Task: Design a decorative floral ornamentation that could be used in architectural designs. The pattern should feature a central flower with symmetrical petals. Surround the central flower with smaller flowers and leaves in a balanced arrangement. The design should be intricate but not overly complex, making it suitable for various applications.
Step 1292:
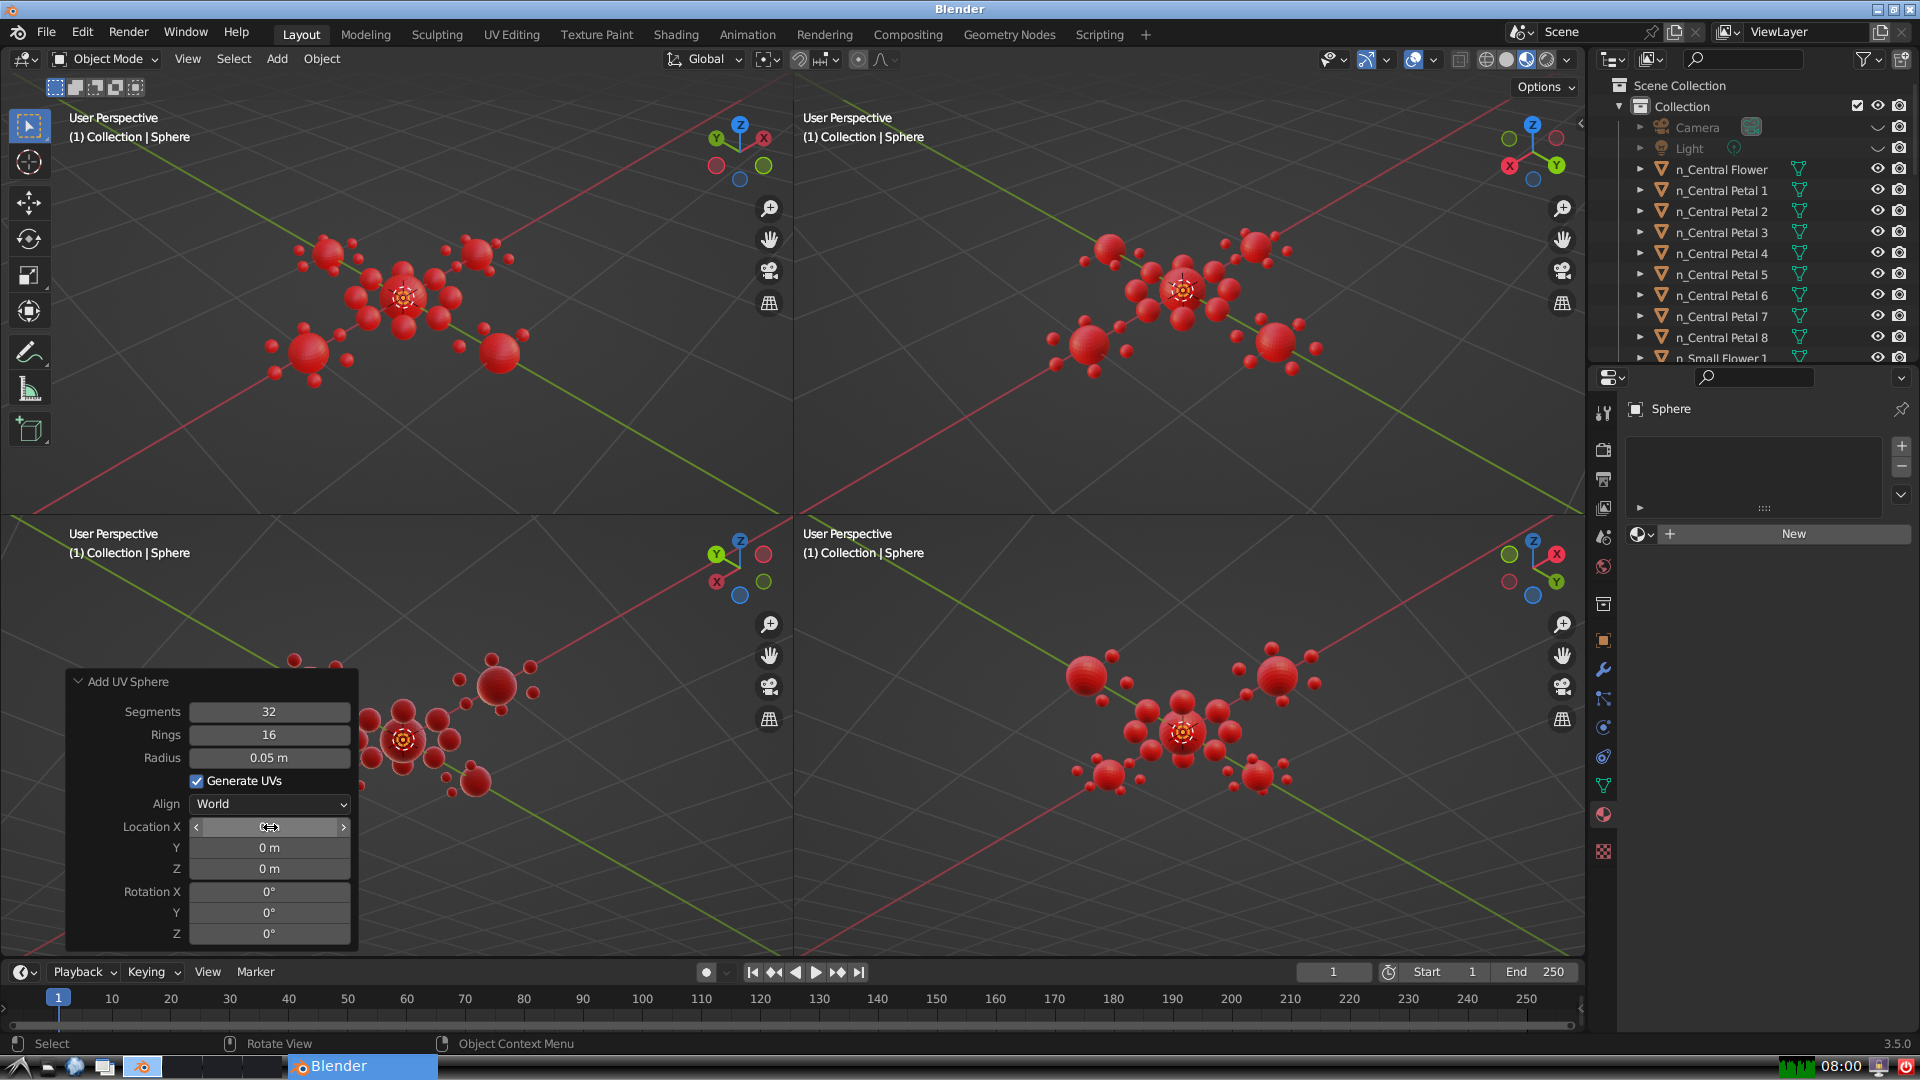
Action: click: no